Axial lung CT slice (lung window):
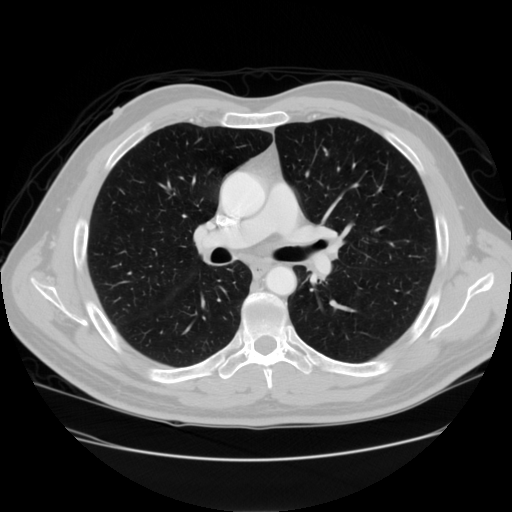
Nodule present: no